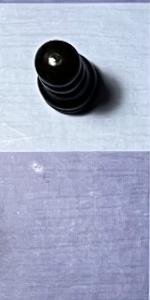
Label: Empty